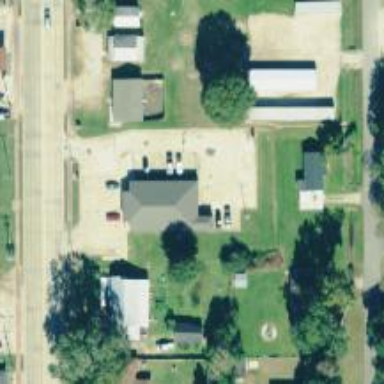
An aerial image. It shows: Post office.